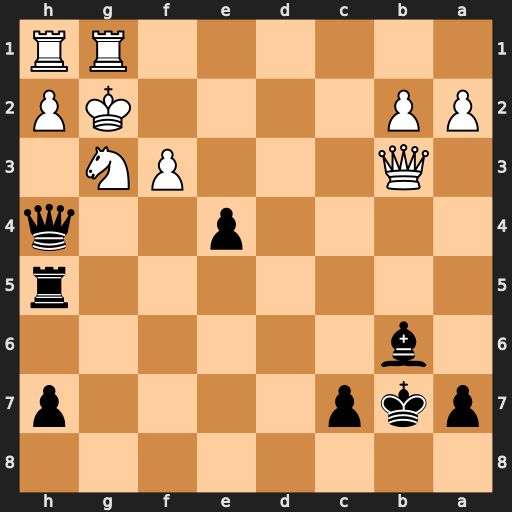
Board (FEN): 8/pkp4p/1b6/7r/4p2q/1Q3PN1/PP4KP/6RR
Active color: b
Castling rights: -
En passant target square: -
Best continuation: Qh3#